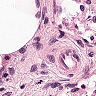
Metastatic tissue present: no